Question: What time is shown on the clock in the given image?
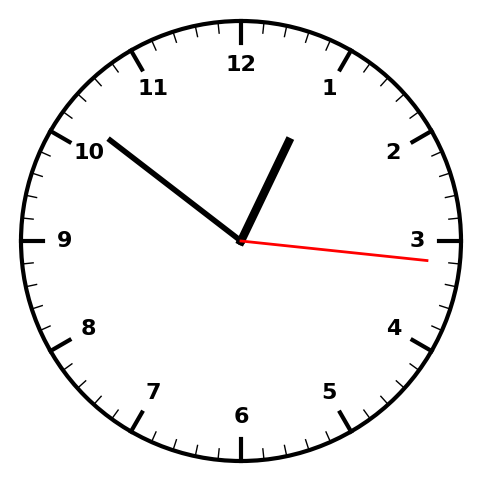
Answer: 12:51:16